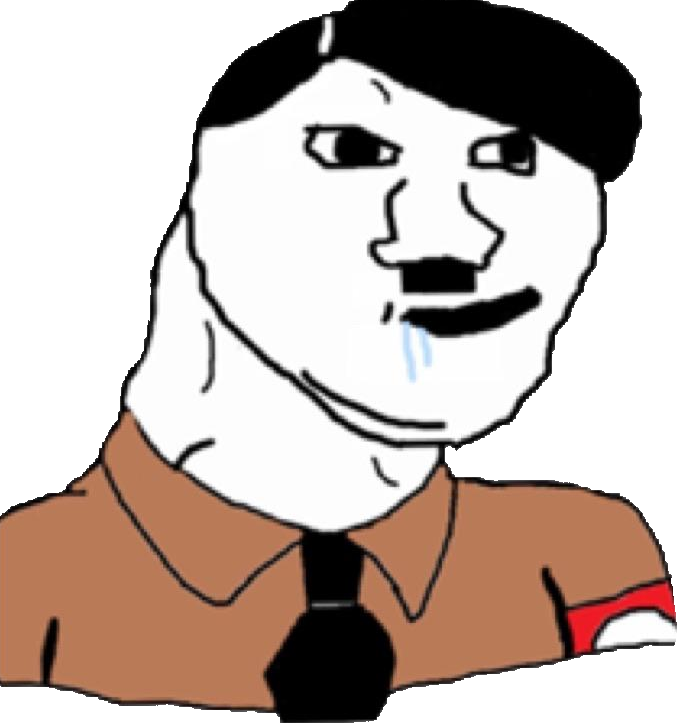
Label: 5_Brainlet